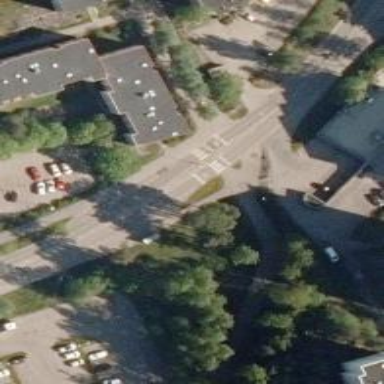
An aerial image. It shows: Cycleway.